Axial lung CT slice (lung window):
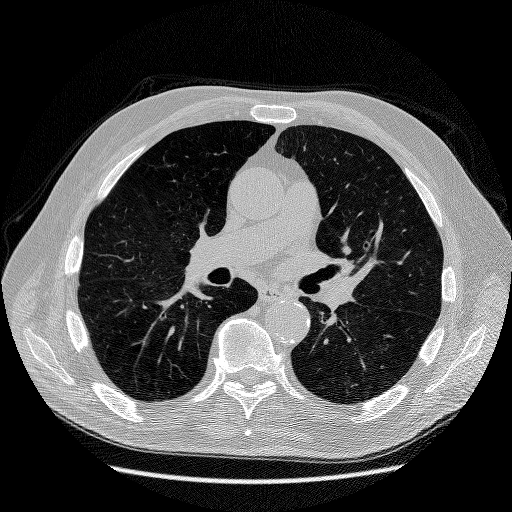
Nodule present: no